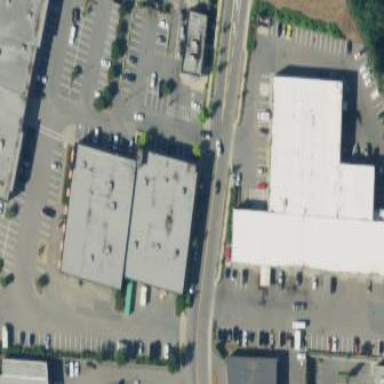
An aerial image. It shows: Commercial building.